Question: I have spent all weekend trying to do something in Matlab that seems like it should be very simple. I am not an experienced Matlab user. I want to calculate flow through a tank. This requires me to define a rectangular geometry (the tank), then divide it into cells/elements (a grid made up of x/y coordinates). I can do this no problem:
'''
Lx = 300; % Geometry length in x direction
Ly = 150; % Geometry length in y direction
Nx = 10; Ny = Nx; % Number of nodes in x and y direction
% Grid
x = linspace(0,Lx,Nx); y = linspace(0,Ly,Ny);
delta_x = Lx/(Nx-1); delta_y = Ly/(Ny-1);
'''
Here's the problem. Now I want to add an inlet/pipe to the tank--a second rectangle joined to the first. No matter what I do, there are "holes" in the geometry where there are no points. Also, there are never grid points along y=0, which is a problem.
I have tried (1) this (below), which results in a weird-looking check-mark shaped grid:
'''
c = [0 150 150 0 ]; % x dimension of large tank
d = [0 0 150 150]; % y dimension of large tank
v = [0 20 0 20 ]; % x dimension of inlet
w = [150 200 200 0]; % y dimension of inlet
x = union(c(1,:), v(1,:));
y = union(d(1,:), w(1,:));
grid_val = 10;
figure('Color','w');
[X,Y] = meshgrid(min(x):grid_val:max(x), min(y):grid_val:max(y));
'''
I tried (2) simply making two arrays: one of all x coordinates and one of all y coordinates. Neither method works. Finally, I have tried (3) concatenating grids after making them and this only gives me errors that the grids are of different size, so can't be concatenated. Any advice would be very welcome.
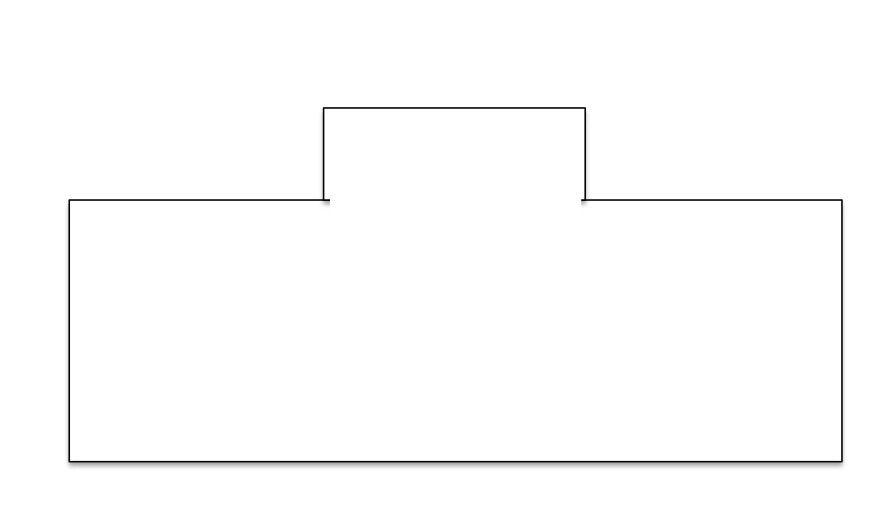
Answer: I think you will need to take a slightly different approach here. Create your 'meshgrid()' such that the 'X' and 'Y' values completely contain all parts of the tank and intake. Your last line seems fine.
Next you'll have to create an additional masking matrix the size of 'X' (or 'Y') to track whether each coordinate point is part of your tank or not.
'''
tankMask = zeros(size(X));
'''
Now just loop over the elements of 'X' and 'Y' and set the corresponding value of 'tankMask' to '1' if it's part of the tank and leave it set to '0' otherwise.
You should be able to use Matlab's 'inpolygon()' to accomplish this:
'''
for i = 1:numel(X)
if inpolygon(X(i),Y(i),c,d) || inpolygon(X(i),Y(i),v,w)
tankMask(i) = 1;
end
end
'''
Now, you still have all those grid points, but you also have a mask telling you whether or not each 'X,Y' value is part of your tank. Verify this with 'surf(X,Y,tankMask)'.
Also I'm not sure exactly what you want your intake to look like, but this looks closer to what you may be going for:
'''
v = [0 0 20 20]; % x dimension of inlet
w = [150 200 200 150]; % y dimension of inlet
'''
Here I've plotted 'surf(X,Y, tankMask)' with the mask created as described and with my suggested modified 'v' and 'w' vectors.

This method is not particularly efficient and will run into problems as your grid size gets smaller. It's simply a quick and dirty approach. If you need a very fine grid, you will want a more refined method.
Edit: I know it like the points along 'y = 160' are included in the tank (as well as the intake at 'x = 30') but that's just an artifact of the grid size (10 unit spacing) and how the 3D plot is visualized.